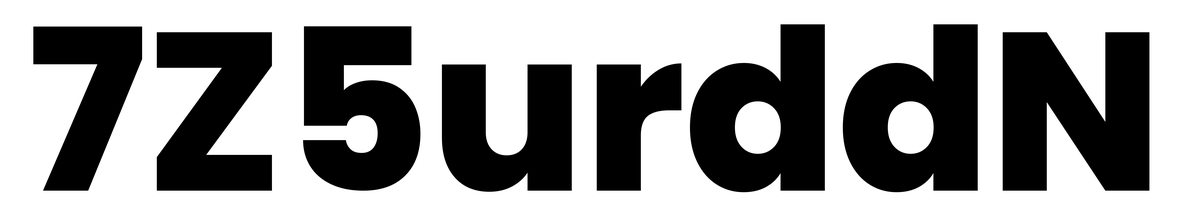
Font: Poppins-ExtraBold